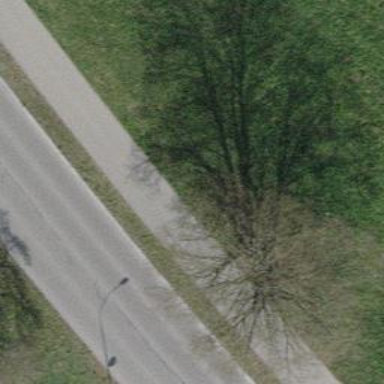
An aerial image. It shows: Bench.